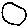
Label: moon